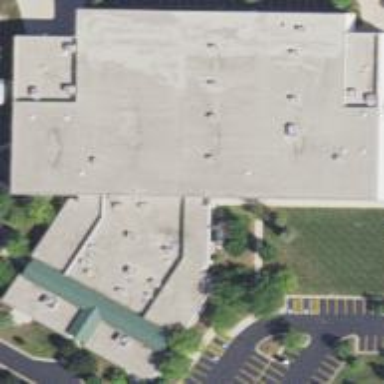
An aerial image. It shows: Commercial building.